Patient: sex M, age 80
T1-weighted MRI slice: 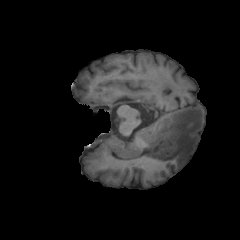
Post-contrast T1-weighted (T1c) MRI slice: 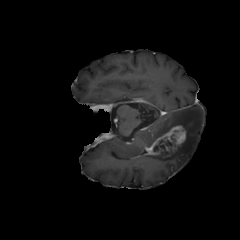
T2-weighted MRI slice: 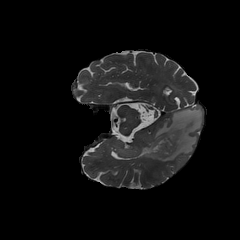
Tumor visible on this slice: yes
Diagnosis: Glioblastoma, IDH-wildtype
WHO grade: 4